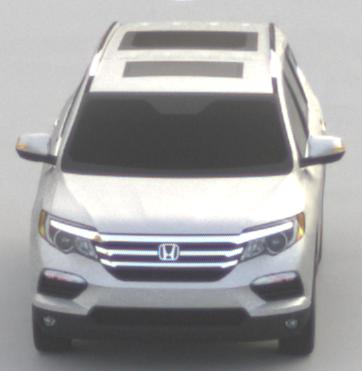
Make: Honda
Model: Pilot
Detailed model: 3
Model produced from: 2015
Model produced until: 2022
Doors: 5
Color: white
Road condition: dry road
Daytime: morning or afternoon
Contrast: low contrast